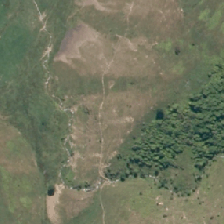
Land cover: low_producing_grassland